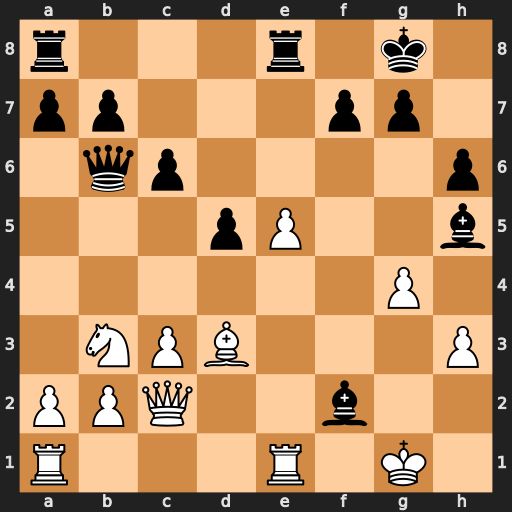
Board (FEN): r3r1k1/pp3pp1/1qp4p/3pP2b/6P1/1NPB3P/PPQ2b2/R3R1K1
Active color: w
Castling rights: -
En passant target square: -
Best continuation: Qxf2 Qxf2+ Kxf2